Question: In my application a calculation is performed which display the text to the GUI.
The application multiplies a user given amount by a defined number (Say 0.85) to create a total (User types in 2, application works out 2 x 0.85).
As the number that is displayed is that of a currency I am trying to correctly format the text to make it readable and correct.
So far I have tried
'''
.ToString("N2");
'''
This has just resulted in two additional zero's being appended to the end of the figure.
The problem can be seen here:

As you can see the correct value is .68 (Or PS0.68) and my text is showing PS68.00
Taking the "N2" out of the ToString does help but I'm still left with PS68.
I know this is not as trivial as it sounds but it's something I've never needed to think about before and it's got me thinking about it for a long while.
Thanks!
The data is stored as a double and was previously a float, the application is flexible to change. The currency icon is also not needed as I am providing that manually, only the formatting is necessary.
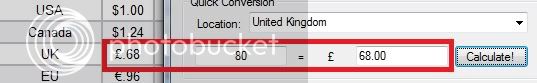
Answer: At first glance it looks like you've multiplied your value (0.68) by 100 to get 68.00 which would be correct. However, your quantity appears to be 80 which should give you a value of 54.40.
If you are multiplying by 2 then you should get 1.70.